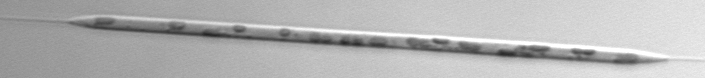
Label: Rhizosolenia